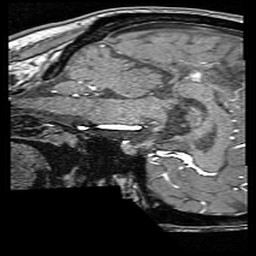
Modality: angio
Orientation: sagittal
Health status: ill
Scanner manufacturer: siemens
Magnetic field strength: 3 T
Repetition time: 0.023 s
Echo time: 0.00418 s